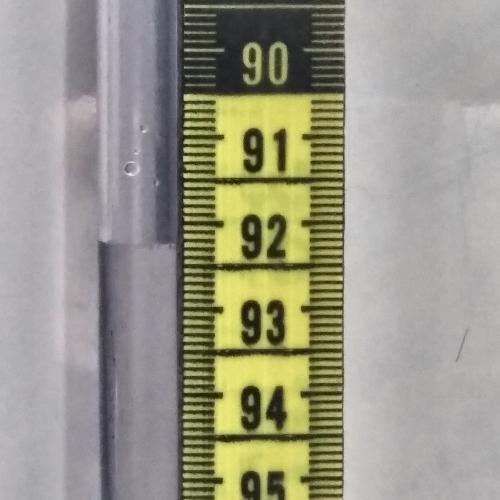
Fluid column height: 92.2 cm